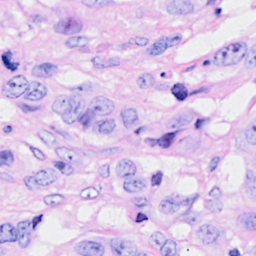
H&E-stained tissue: Breast